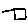
Label: square